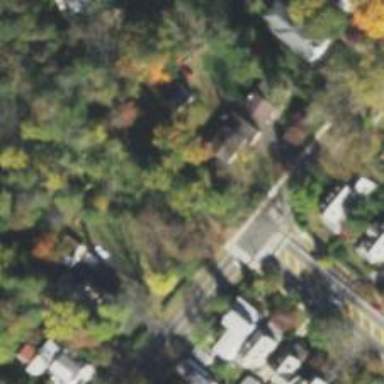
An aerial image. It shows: Neighborhood.